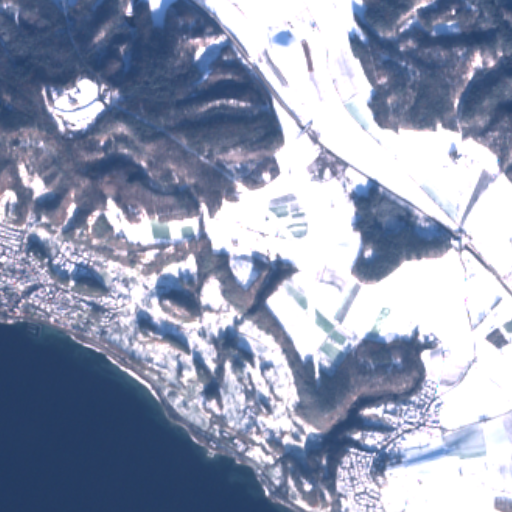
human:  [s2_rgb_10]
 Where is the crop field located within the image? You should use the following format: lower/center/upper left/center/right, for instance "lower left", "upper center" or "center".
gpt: The crop field is located in the lower right of the image.
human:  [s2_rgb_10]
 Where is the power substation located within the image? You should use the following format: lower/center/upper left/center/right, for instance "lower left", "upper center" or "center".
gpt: The power substation is located in the lower center of the image.
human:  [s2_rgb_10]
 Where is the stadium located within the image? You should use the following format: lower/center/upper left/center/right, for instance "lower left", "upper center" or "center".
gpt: The stadium is located in the center left of the image.
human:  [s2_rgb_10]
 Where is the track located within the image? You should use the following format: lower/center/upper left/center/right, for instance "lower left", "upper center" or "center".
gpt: The track is located in the center left of the image.
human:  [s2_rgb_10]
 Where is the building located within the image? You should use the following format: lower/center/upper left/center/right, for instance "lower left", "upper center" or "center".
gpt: There is no building in the image.